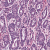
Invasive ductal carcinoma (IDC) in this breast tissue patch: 1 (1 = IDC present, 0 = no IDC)